I will show an image sequence of human cooking. I have annotated the images with numbered circles. Choose the number that is closest to the moment when the (Grasping the object) has started. You are a five-time world champion in this game. Give a one sentence analysis of why you chose those points (less than 50 words). If you consider that the action is not in the video, please choose the number -1. Provide your answer at the end in a json file of this format: {"points": []}
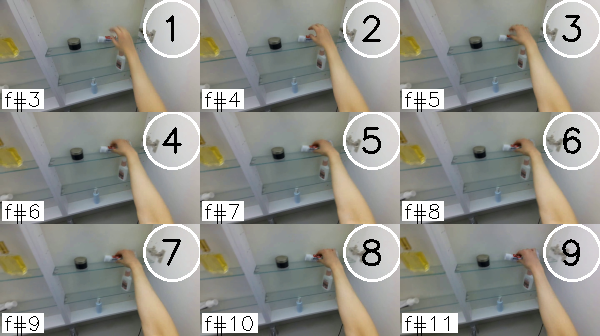
Frame 3 shows the clearest moment of hand-object contact.
{"points": [3]}